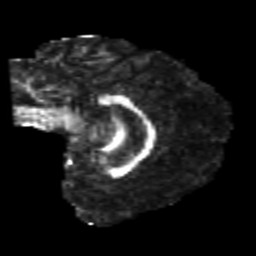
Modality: FA
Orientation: sagittal
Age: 24
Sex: male
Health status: healthy
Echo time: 0.074 s